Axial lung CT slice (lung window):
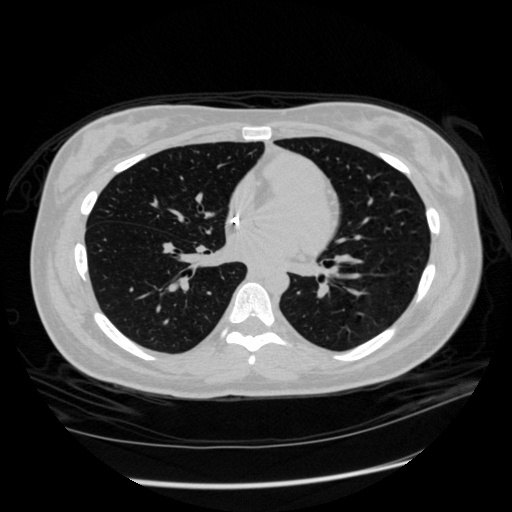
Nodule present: no